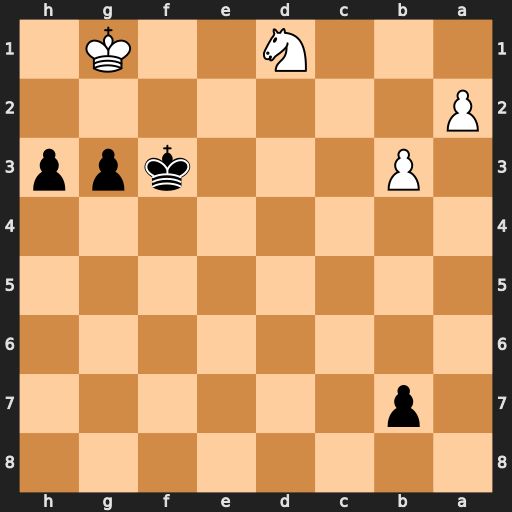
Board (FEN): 8/1p6/8/8/8/1P3kpp/P7/3N2K1
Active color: b
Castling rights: -
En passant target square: -
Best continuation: h2+ Kh1 Ke2 Nc3+ Kf1 Ne4 g2+ Kxh2 g1=Q+